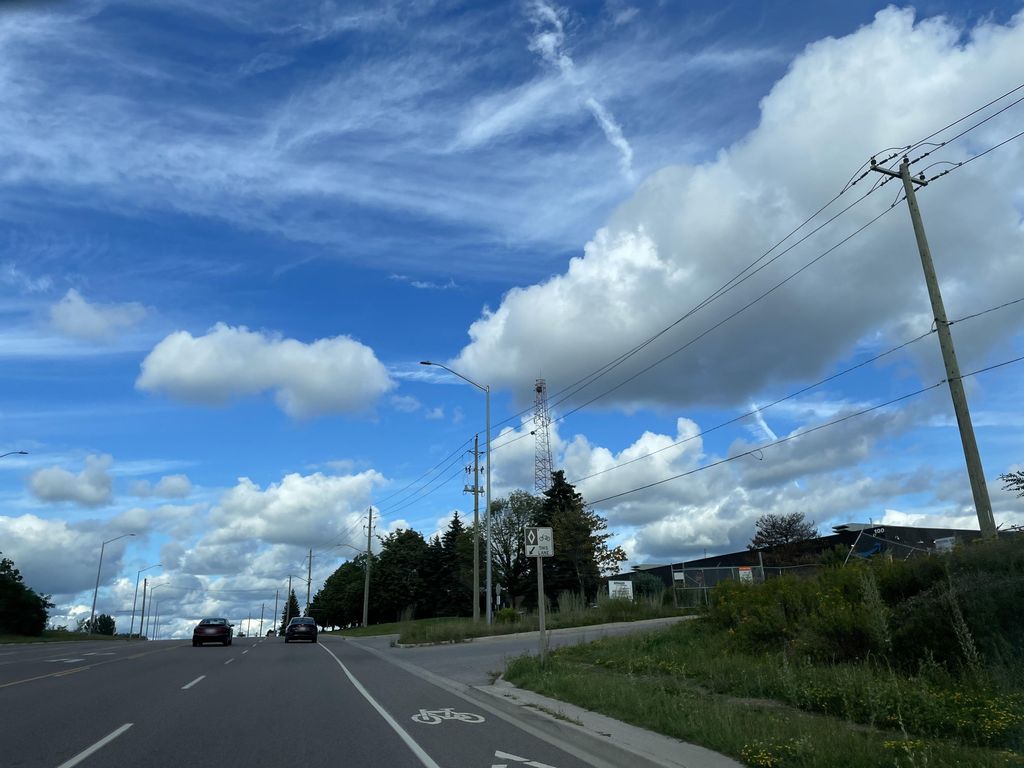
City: kitchener-waterloo